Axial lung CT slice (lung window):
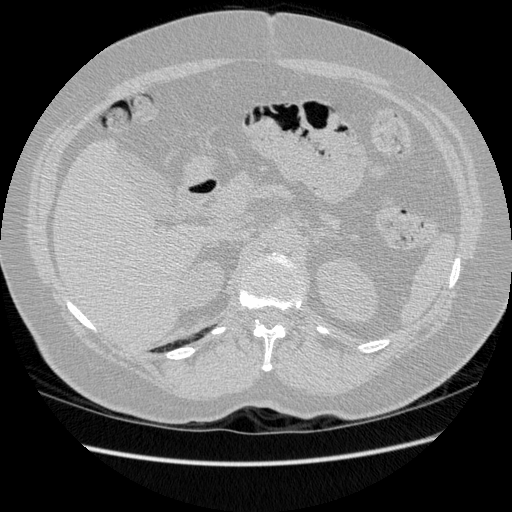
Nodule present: no